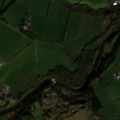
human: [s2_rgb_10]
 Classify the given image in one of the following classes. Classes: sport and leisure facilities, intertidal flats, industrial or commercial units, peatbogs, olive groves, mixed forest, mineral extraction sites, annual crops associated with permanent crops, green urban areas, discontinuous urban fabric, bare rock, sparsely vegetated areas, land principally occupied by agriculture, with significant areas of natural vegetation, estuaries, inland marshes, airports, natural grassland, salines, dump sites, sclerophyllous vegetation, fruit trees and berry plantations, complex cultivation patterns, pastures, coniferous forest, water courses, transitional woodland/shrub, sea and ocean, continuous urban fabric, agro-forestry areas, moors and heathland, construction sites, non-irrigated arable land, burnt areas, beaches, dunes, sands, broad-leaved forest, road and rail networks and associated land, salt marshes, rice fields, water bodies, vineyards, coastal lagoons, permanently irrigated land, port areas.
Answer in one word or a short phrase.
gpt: non-irrigated arable land, pastures, land principally occupied by agriculture, with significant areas of natural vegetation, broad-leaved forest